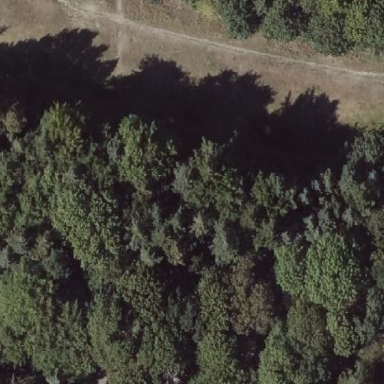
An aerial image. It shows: Mixed woodland area with various types of leaves.